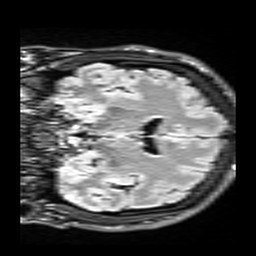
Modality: FLAIR
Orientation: coronal
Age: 34
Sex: male
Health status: healthy
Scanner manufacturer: siemens
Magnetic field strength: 3 T
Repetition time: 9 s
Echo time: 0.088 s